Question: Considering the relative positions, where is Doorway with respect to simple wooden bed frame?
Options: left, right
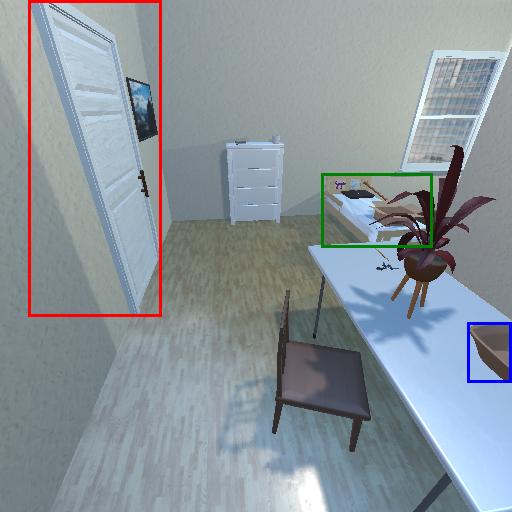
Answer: left